Interaction volume radius: 5 \u00c5
Interaction volume height: 10 \u00c5
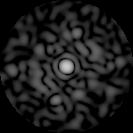
Disorder parameter: 0.8272